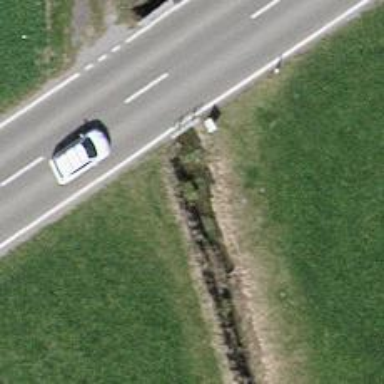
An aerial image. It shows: There is tunnel.